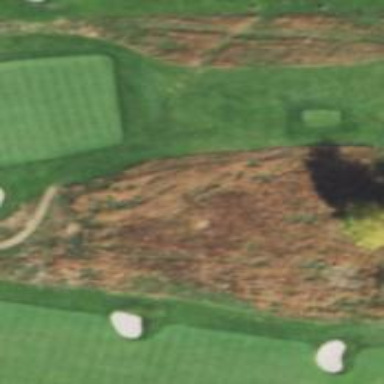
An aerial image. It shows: Path for both roads and golfers.